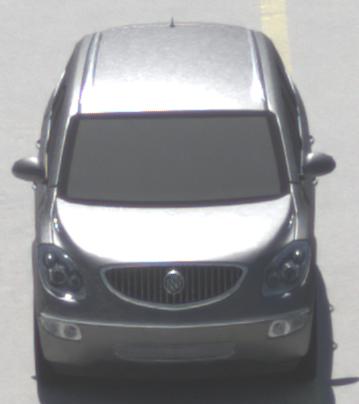
Make: Buick
Model: Enclave
Detailed model: GMT967
Model produced from: 2007
Model produced until: 2017
Doors: 5
Color: gray
Road condition: dry road
Daytime: midday
Contrast: high contrast